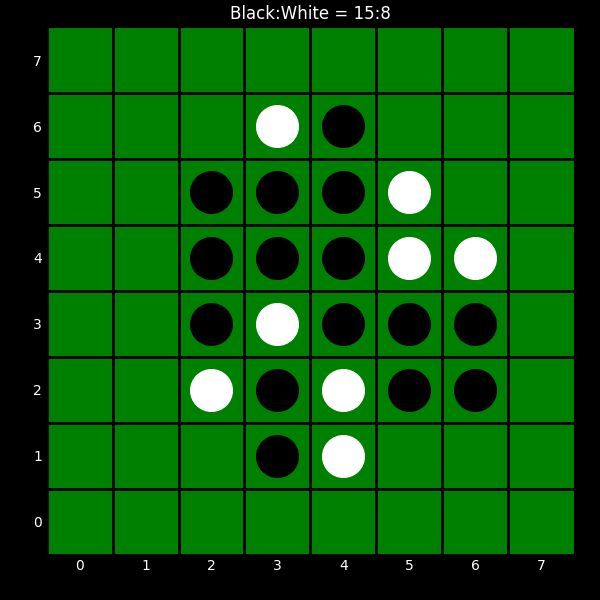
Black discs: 15
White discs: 8